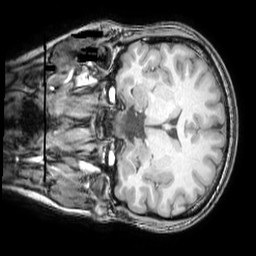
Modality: T1w
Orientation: coronal
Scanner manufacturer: philips
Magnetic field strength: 3 T
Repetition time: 0.008105 s
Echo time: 0.003714 s